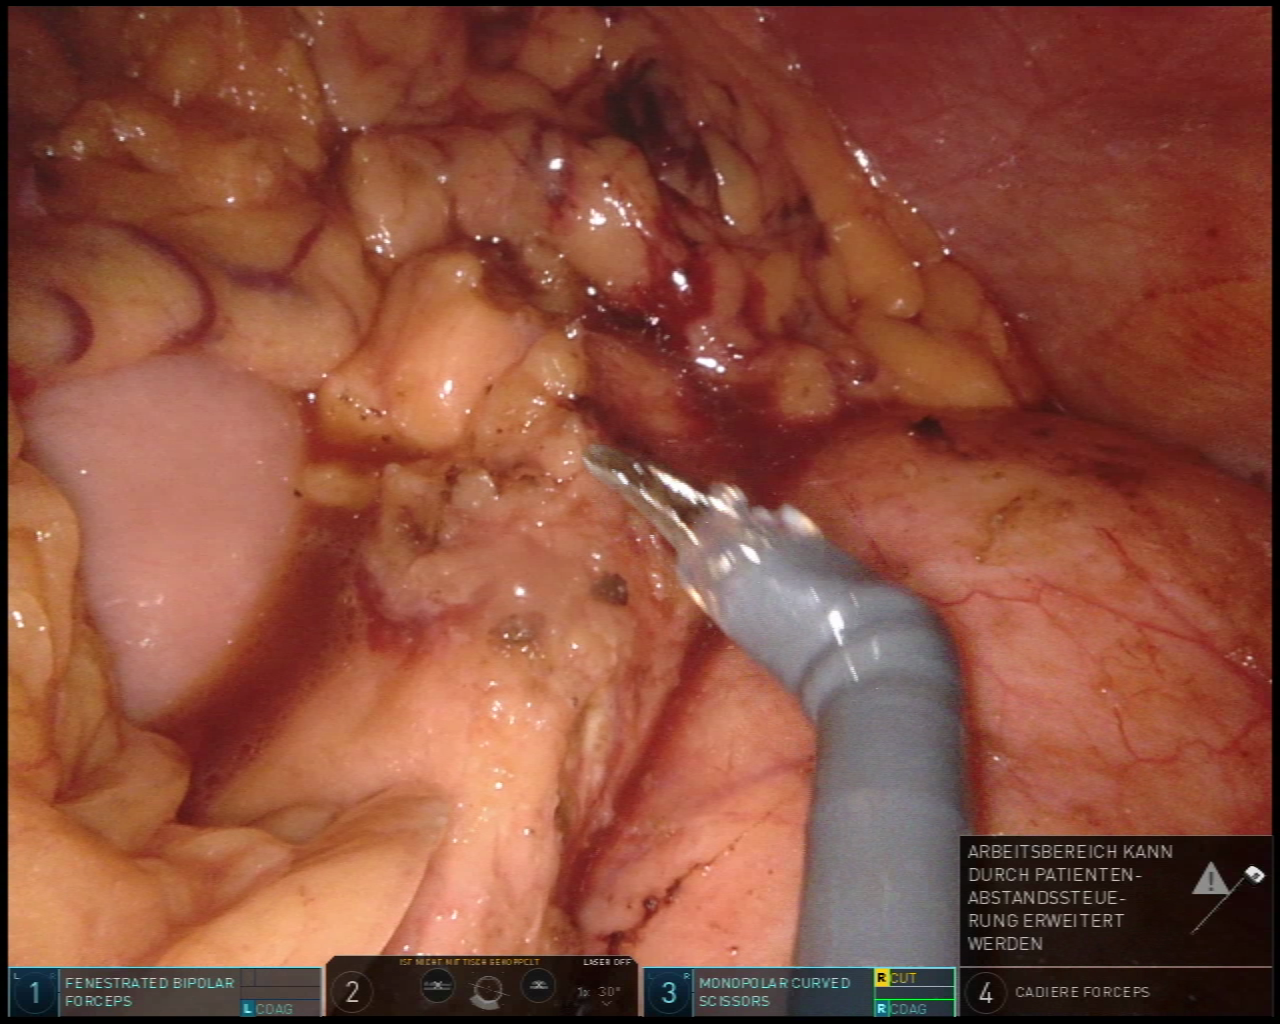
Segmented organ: stomach
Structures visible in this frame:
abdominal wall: yes
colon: no
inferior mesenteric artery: no
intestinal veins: no
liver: no
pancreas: yes
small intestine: no
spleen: no
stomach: yes
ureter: no
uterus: no
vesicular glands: no